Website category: sports
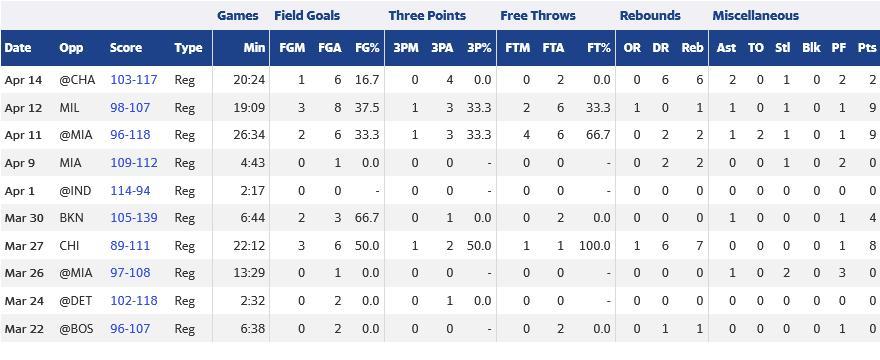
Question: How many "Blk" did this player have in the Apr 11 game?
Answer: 0

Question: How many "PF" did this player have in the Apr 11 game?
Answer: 1

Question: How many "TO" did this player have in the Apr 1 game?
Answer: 0

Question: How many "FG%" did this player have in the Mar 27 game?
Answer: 50.0

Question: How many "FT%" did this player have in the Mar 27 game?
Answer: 100.0

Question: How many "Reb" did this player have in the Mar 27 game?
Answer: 7

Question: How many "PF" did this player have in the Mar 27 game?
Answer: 1

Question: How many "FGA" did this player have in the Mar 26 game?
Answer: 1

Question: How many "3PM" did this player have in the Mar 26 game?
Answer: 0

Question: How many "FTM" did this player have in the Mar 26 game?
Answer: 0

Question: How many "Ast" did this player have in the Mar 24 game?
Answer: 0

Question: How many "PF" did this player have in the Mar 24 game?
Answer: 0

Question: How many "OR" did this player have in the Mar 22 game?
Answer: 0

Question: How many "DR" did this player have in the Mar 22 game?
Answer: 1

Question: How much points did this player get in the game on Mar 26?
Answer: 0

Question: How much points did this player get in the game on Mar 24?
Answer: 0

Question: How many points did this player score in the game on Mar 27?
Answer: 8

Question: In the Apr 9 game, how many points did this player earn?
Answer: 0

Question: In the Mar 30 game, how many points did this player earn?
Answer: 4

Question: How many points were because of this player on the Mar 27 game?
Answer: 8

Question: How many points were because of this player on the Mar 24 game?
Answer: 0